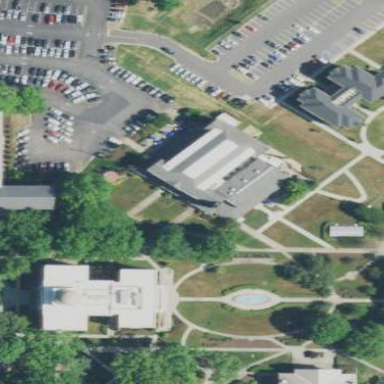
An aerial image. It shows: College building.